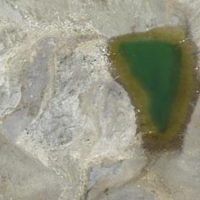
EUNIS habitat code: 48
Species observed at this site:
Ranunculus glacialis